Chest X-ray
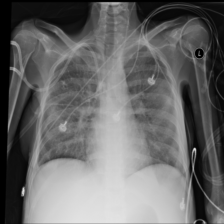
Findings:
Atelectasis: negative
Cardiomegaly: negative
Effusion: negative
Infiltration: negative
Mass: negative
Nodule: negative
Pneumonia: negative
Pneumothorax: negative
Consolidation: negative
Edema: negative
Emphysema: negative
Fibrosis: negative
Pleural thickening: negative
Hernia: negative